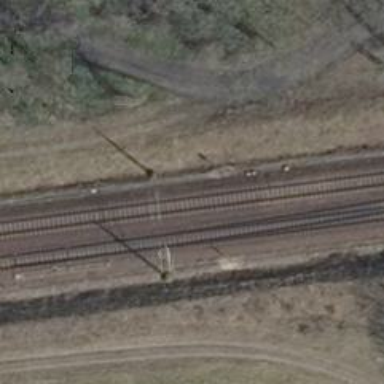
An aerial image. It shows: Railway switch with the turnout side on the left.